Field crop: maize
Growth stage: 2
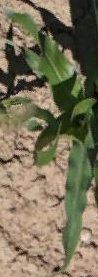
Species: maize